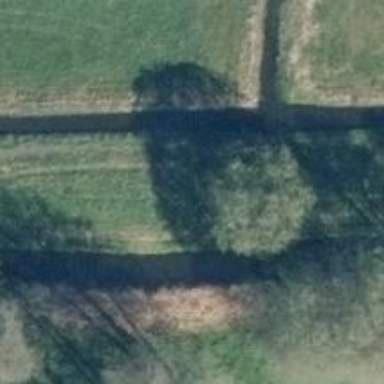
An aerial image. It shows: Row of broadleaved trees.